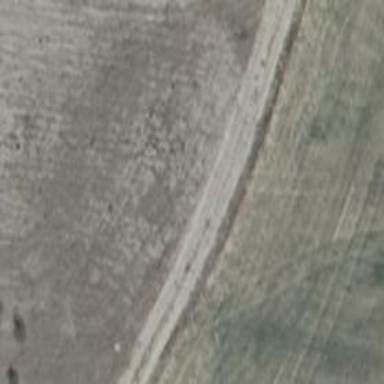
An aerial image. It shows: Grass track with grade 5 tracktype.